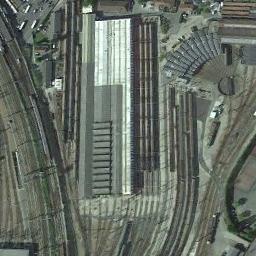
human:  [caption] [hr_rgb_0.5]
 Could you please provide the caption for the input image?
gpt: Many buildings of different shapes and sizes are beside the railway station .

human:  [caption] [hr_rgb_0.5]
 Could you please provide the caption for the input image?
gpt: The railway station has lots of railways, Some trains and some buildings .

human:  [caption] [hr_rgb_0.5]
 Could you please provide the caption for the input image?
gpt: There is a big railway station in the city .

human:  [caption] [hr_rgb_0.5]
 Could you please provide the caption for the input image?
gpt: The railway station is on the bare land next to the road .

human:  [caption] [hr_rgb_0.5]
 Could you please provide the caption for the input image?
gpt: There are some trains beside the railway station .